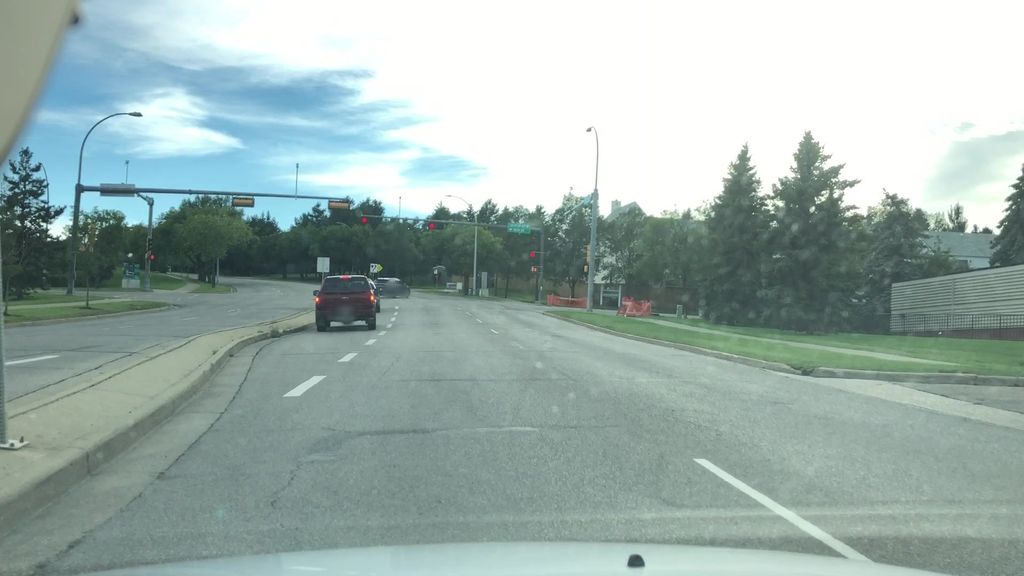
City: edmonton